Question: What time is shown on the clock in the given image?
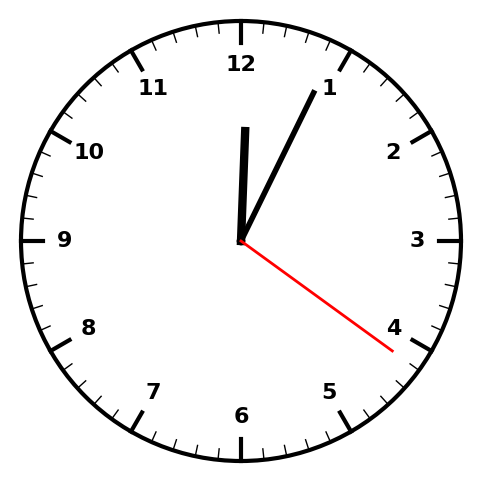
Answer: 12:04:21